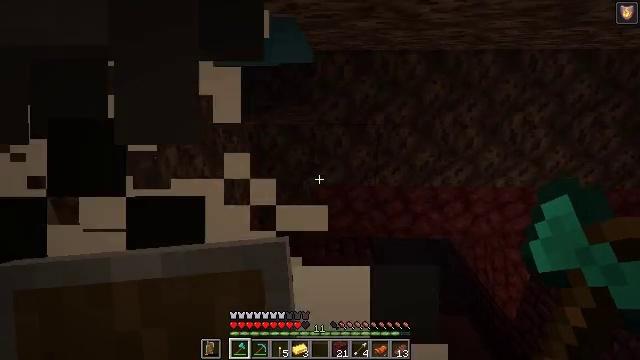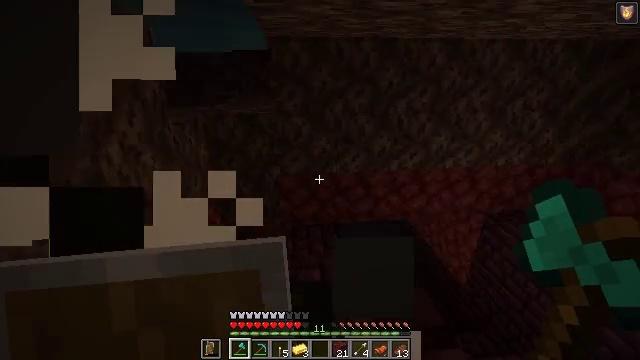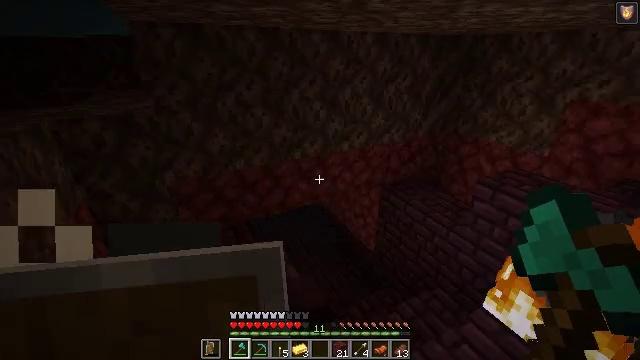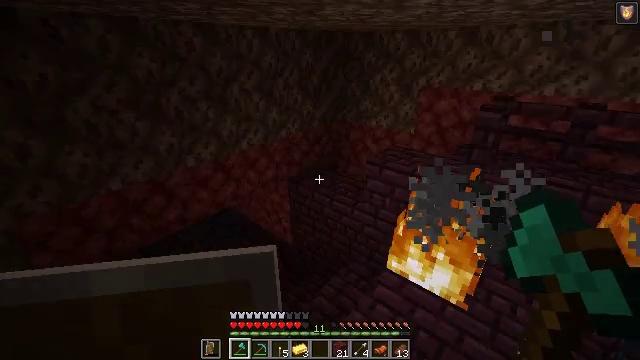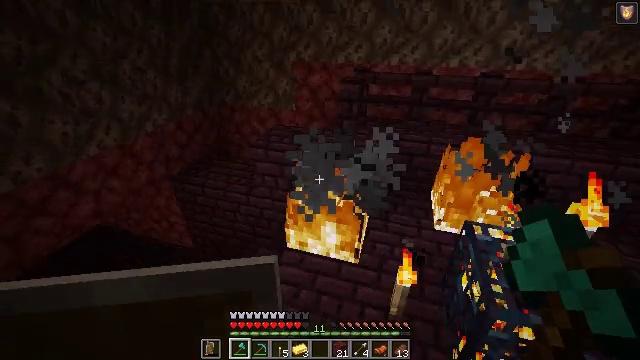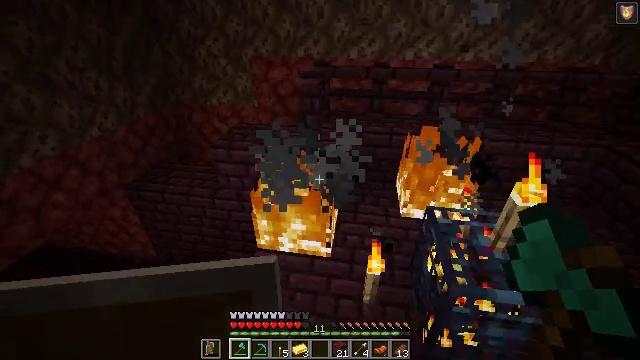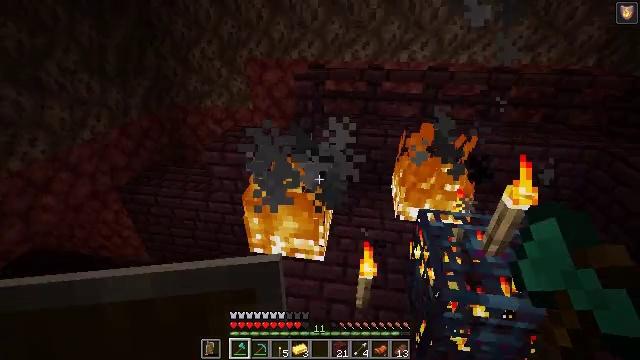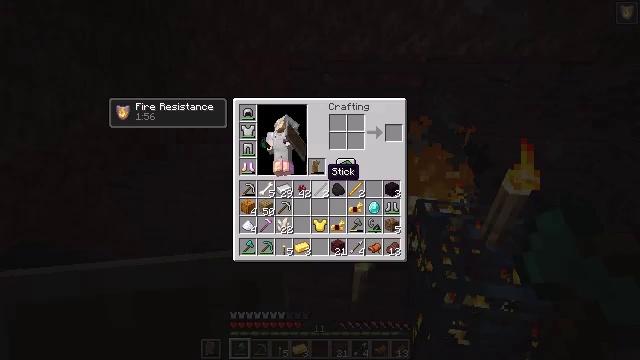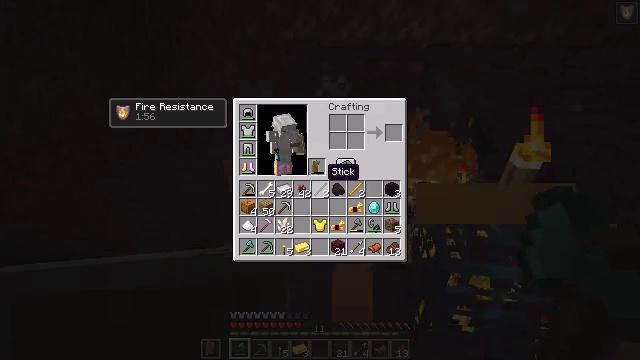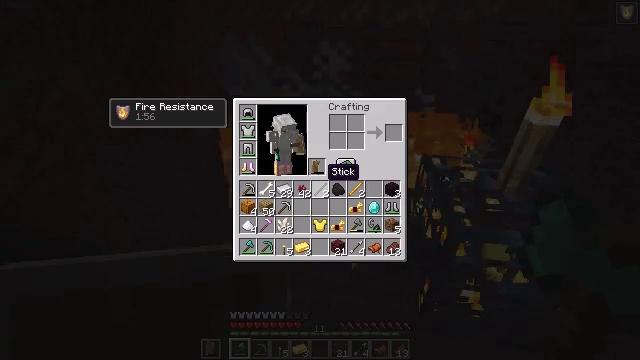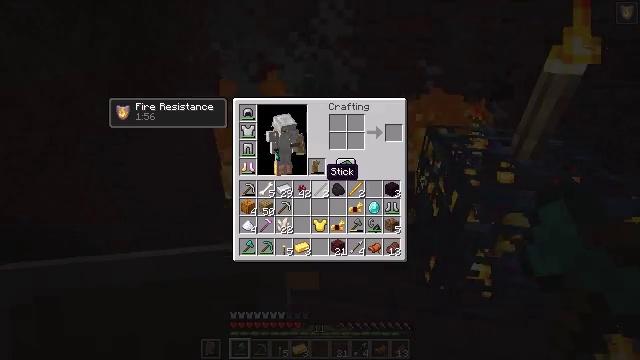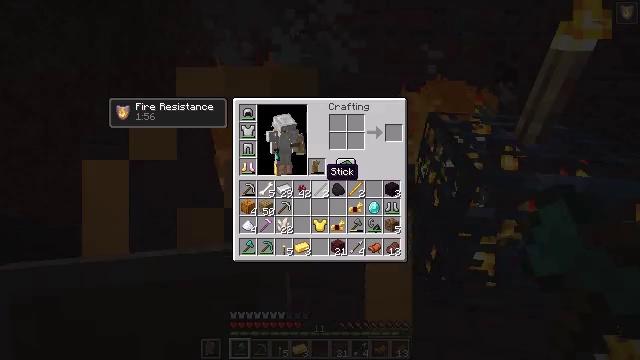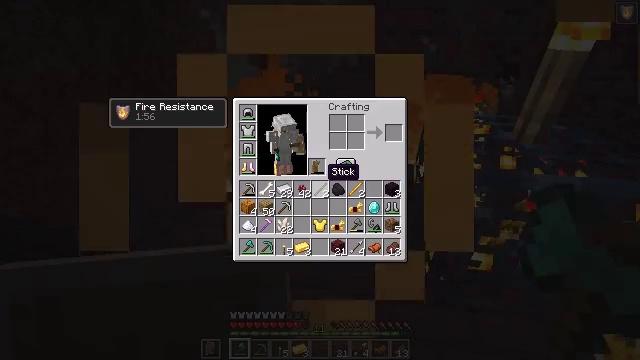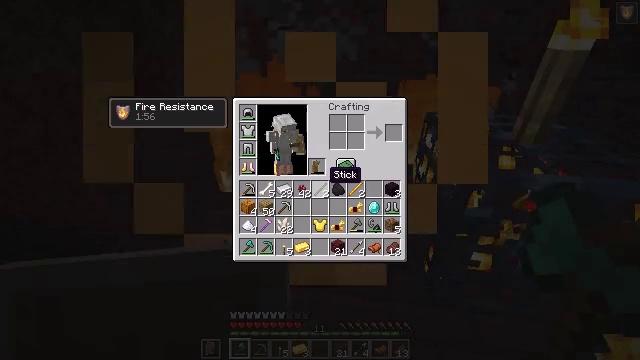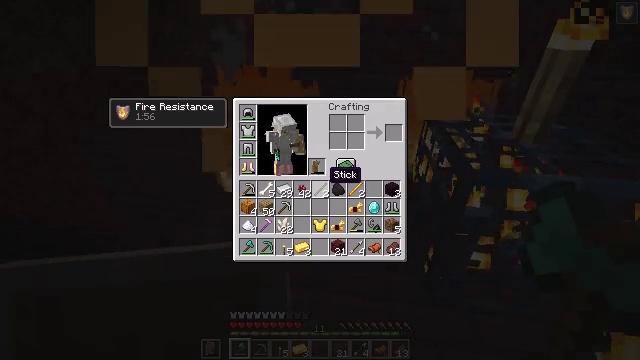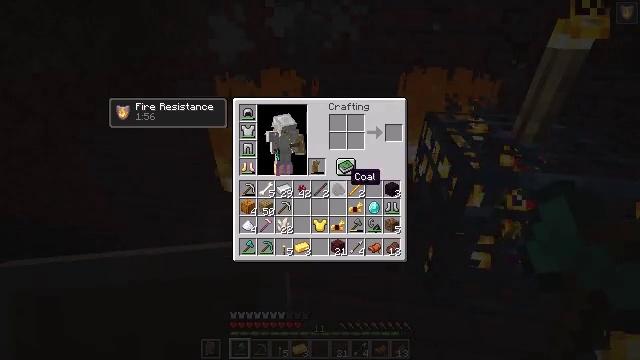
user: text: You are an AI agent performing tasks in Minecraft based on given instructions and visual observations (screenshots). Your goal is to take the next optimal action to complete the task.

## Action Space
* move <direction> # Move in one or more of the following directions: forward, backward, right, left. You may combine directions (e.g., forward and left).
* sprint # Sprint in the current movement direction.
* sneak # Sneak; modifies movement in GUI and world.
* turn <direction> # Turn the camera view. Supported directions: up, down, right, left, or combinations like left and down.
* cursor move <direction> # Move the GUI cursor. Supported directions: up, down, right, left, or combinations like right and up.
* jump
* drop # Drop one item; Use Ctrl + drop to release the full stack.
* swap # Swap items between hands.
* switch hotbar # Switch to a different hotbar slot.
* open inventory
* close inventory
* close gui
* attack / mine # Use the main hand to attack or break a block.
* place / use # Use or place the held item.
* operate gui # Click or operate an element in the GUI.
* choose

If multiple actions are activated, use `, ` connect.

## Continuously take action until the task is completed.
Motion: motion action
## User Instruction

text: Extinguish the fire.
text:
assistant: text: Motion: move right, turn right and down
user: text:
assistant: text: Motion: move right, turn right and down
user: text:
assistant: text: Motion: move right, turn right and down
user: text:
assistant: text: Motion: move right, turn right and down
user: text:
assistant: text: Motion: turn right and down
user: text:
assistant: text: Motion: no_op
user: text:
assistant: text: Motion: open inventory
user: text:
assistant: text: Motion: open inventory
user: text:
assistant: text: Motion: open inventory
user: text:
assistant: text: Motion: no_op
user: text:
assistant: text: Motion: no_op
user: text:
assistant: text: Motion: no_op
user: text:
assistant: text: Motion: no_op
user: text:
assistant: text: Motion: no_op
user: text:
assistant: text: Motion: cursor move right
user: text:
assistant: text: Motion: no_op
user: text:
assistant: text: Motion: no_op
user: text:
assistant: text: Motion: close inventory
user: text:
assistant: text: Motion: close inventory
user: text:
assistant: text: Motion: close inventory
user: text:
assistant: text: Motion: no_op
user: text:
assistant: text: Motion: no_op
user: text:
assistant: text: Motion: no_op
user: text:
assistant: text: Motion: no_op
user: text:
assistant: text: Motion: move forward
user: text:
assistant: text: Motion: move forward and move right
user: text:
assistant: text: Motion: move forward and move right
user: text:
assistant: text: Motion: move right
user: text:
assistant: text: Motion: turn down
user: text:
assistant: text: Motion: turn left